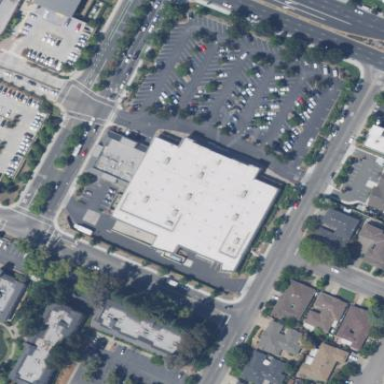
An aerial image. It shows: Retail building.